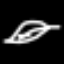
Label: leaf